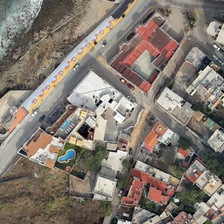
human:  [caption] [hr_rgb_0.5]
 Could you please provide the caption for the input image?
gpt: many buildings and some green trees are near an ocean .

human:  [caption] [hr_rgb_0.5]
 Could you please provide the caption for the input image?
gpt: many buildings and some green trees are near an ocean .

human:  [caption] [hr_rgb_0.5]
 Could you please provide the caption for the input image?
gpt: many buildings and some green trees are near an ocean .

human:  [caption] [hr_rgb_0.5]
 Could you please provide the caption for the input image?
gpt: many buildings and some green trees are near an ocean .

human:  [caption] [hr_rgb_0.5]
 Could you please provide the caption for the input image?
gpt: many buildings and some green trees are near an ocean .